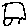
Label: car